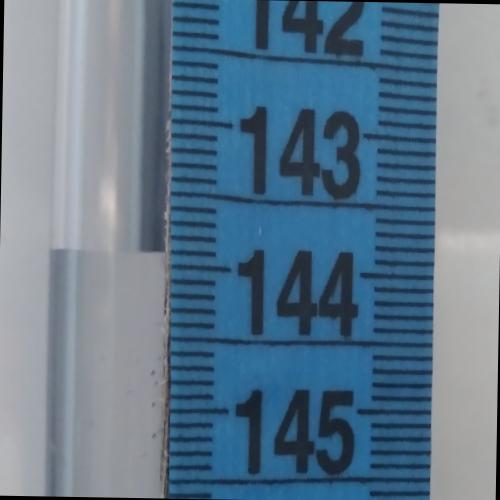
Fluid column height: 143.9 cm